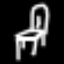
Label: chair